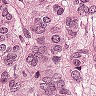
Metastatic tissue present: yes